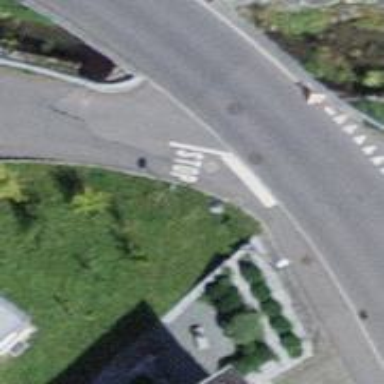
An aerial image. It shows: Stop road.